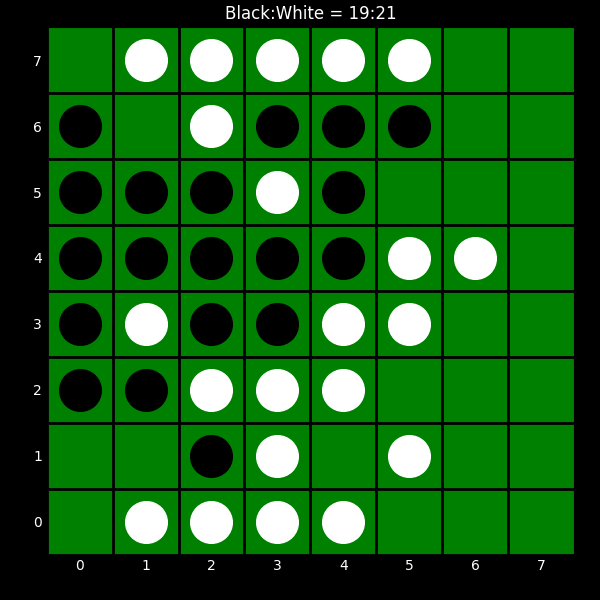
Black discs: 19
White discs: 21